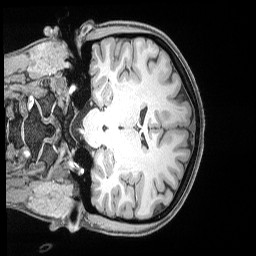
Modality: T1w
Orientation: coronal
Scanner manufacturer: siemens
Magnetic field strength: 3 T
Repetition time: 2.53 s
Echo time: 0.00169 s